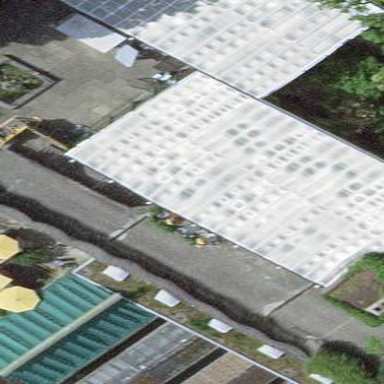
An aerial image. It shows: Part of building.